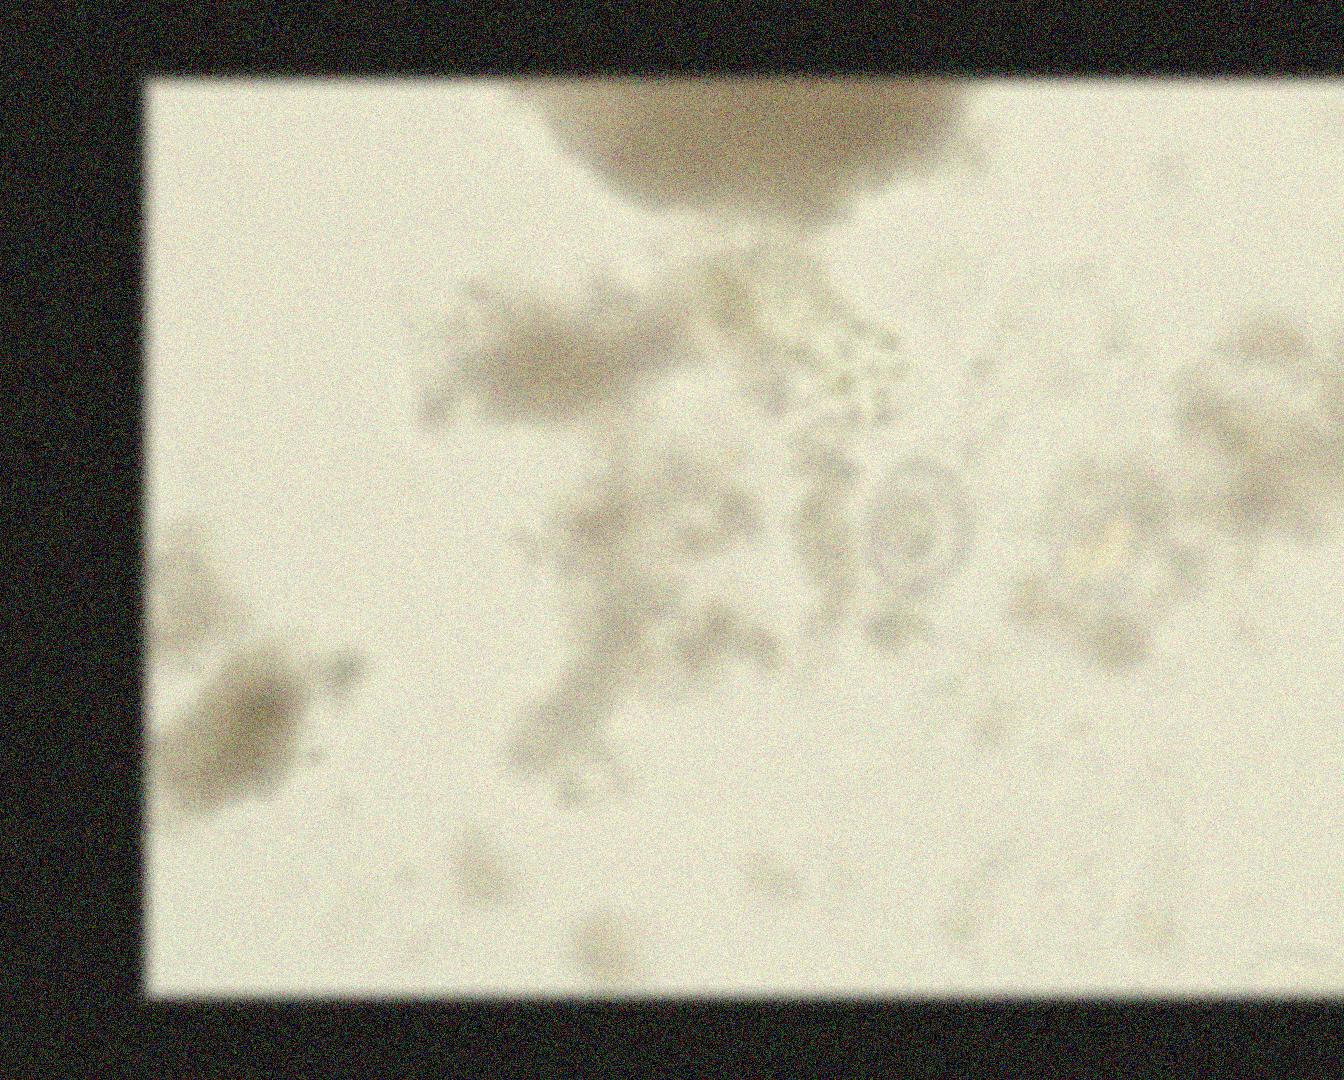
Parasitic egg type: Hymenolepis nana